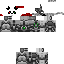
A female skeleton skin with dark skin, wearing red helmet dressed in a red robe top and red pants, featuring a closed mouth.